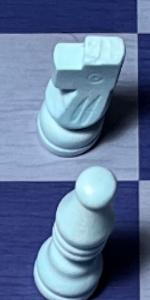
Label: Bishop_White